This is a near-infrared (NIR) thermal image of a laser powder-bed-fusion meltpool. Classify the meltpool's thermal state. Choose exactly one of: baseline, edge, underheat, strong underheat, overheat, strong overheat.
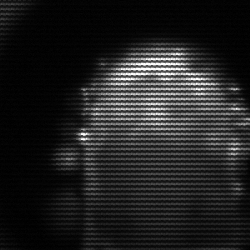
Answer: baseline